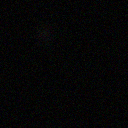
Screen state: off